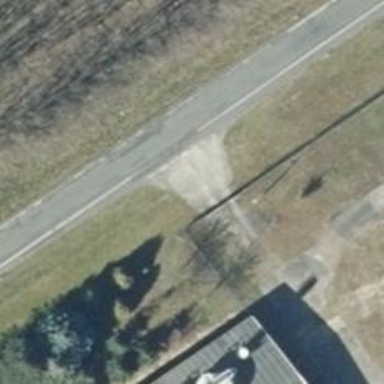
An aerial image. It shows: Concrete driveway designated as service road.